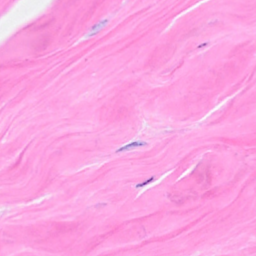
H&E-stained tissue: Breast